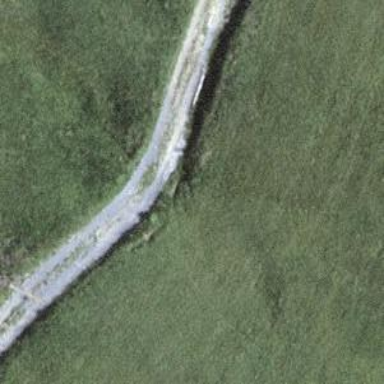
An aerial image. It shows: Gravel track.